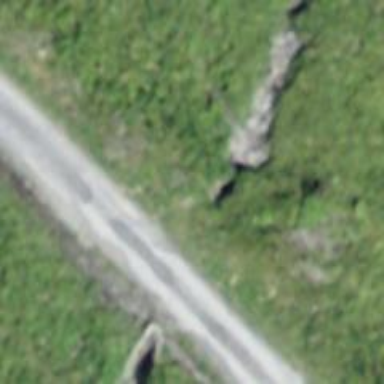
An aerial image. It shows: Culvert tunnel.